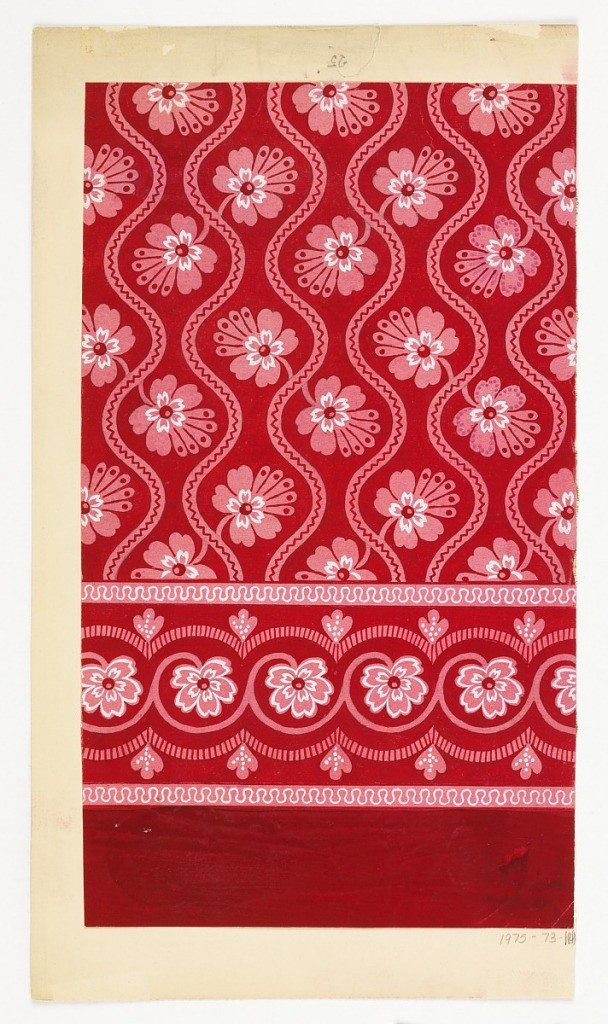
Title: Drawing
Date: late 19th century
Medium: Brush and gouache, graphite on cream paper, lined
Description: Allover design of pink stylized blossoms on curved zigzagged vertical lines on red ground. Lower margin, horizontally-placed pink blossoms outlined in white inside cloud band, on red ground.